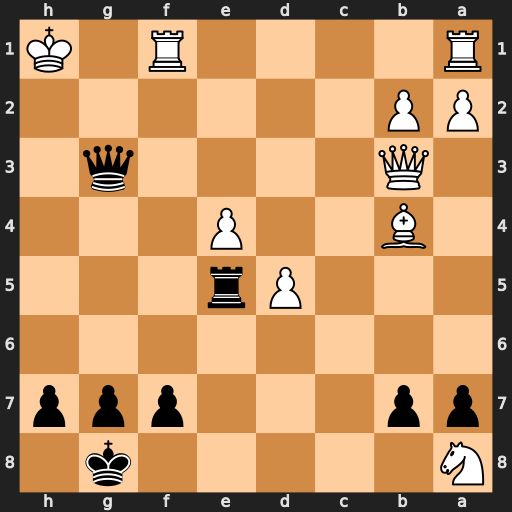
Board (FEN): N5k1/pp3ppp/8/3Pr3/1B2P3/1Q4q1/PP6/R4R1K
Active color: b
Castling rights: -
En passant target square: -
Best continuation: Rh5#